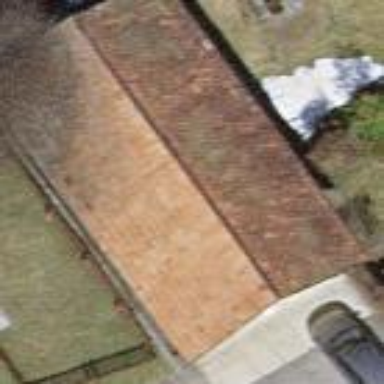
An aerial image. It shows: Garage building.